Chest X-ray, PA view. Patient: 50 years old, sex F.
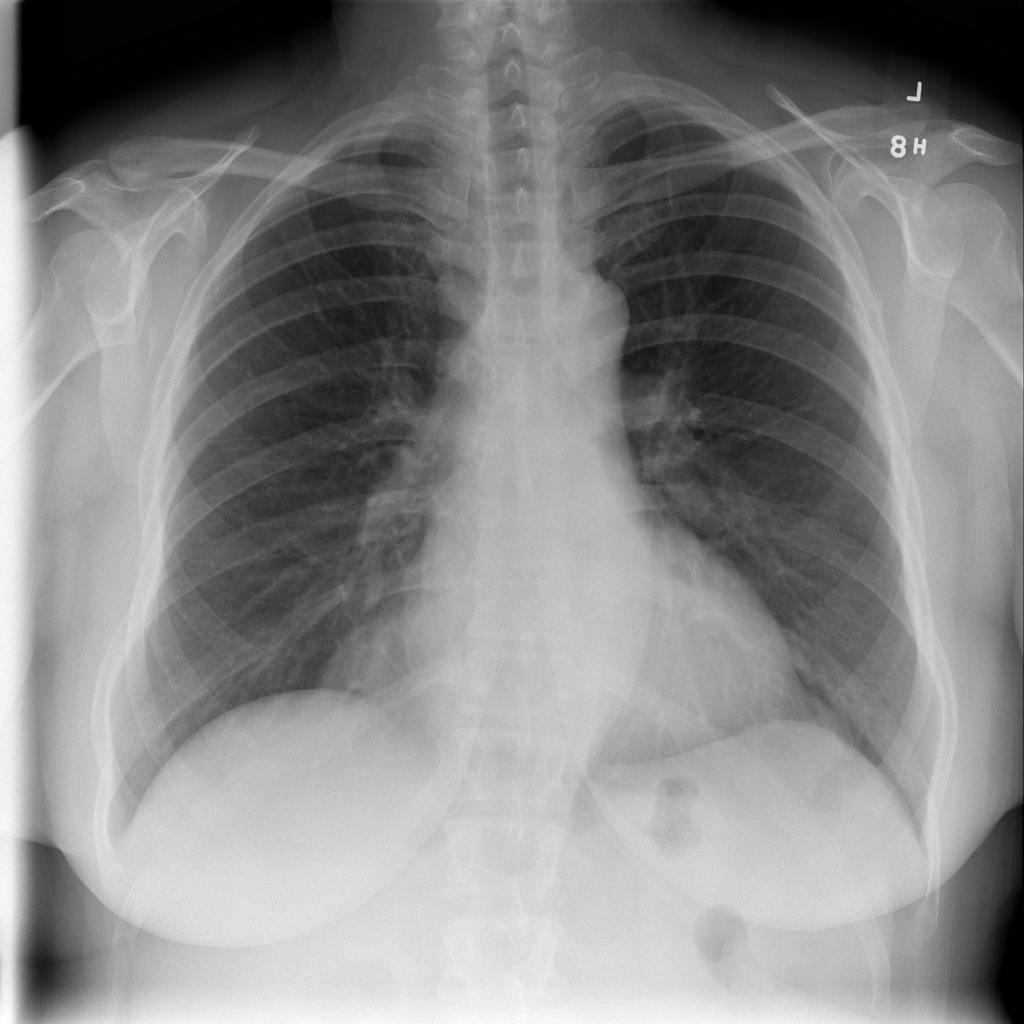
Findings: No Finding